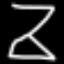
Label: hourglass